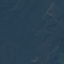
Land use / land cover: Forest